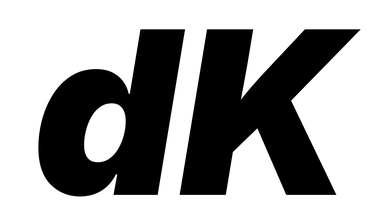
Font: Inter-Italic_Black_Italic